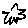
Label: star